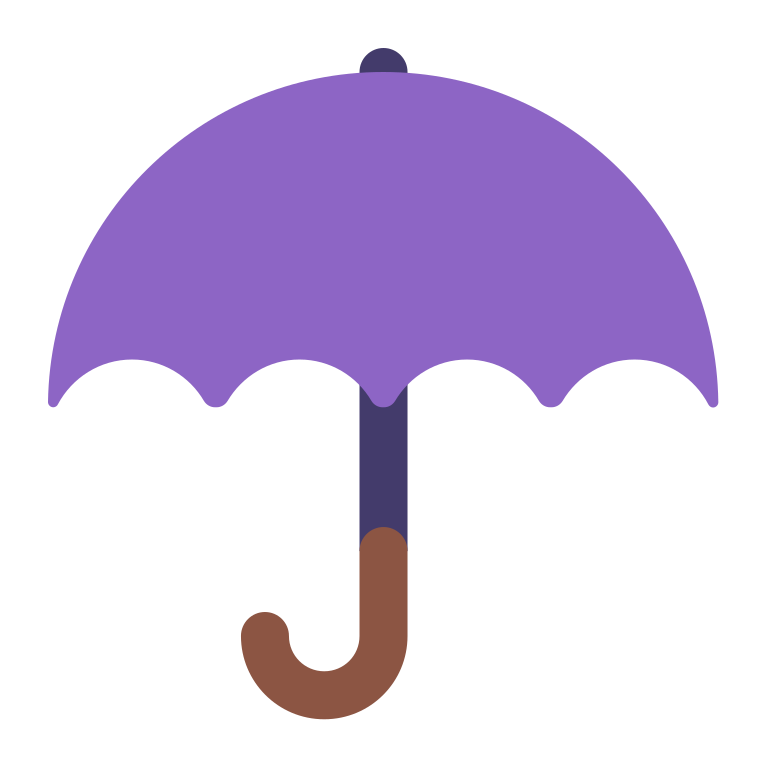
umbrella flat